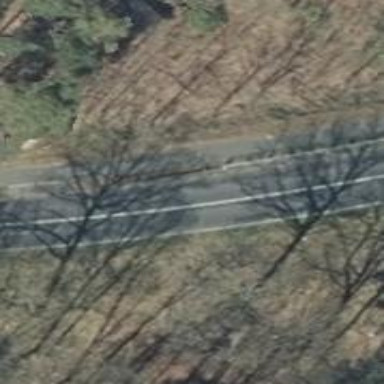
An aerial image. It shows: Asphalt road classified as primary highway.